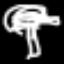
Label: mushroom